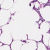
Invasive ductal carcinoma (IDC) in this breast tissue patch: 0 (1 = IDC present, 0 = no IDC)